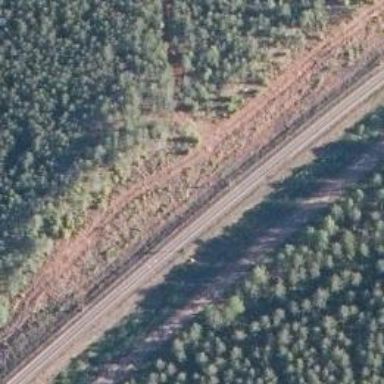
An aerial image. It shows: Railway signal.